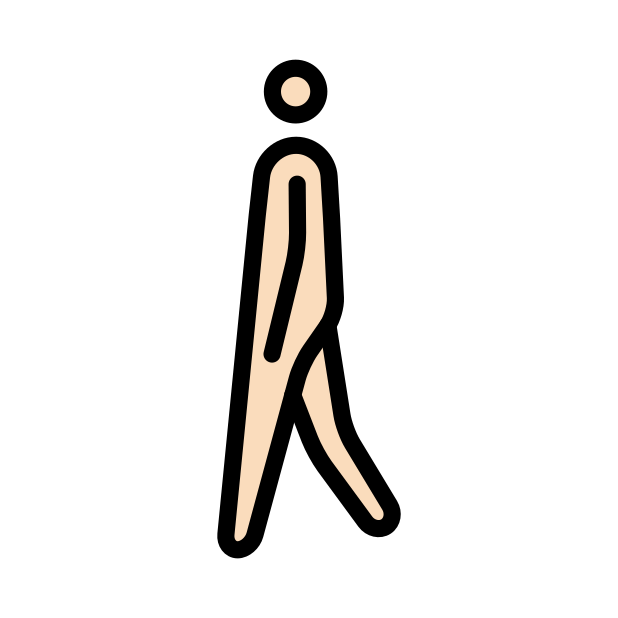
man walking: light skin tone